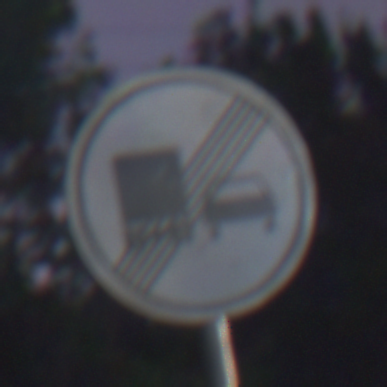
Verkehrszeichen: EndeUeberholverbotKraftfahrzeuge
Umgebung: Outdoor, Suburban
Tageszeit: Night
Wetter: PartlyCloudy
Licht: Artificial
Jahreszeit: NotSpecified
Kontrast: HighContrast